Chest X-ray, AP view. Patient: 39 years old, sex M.
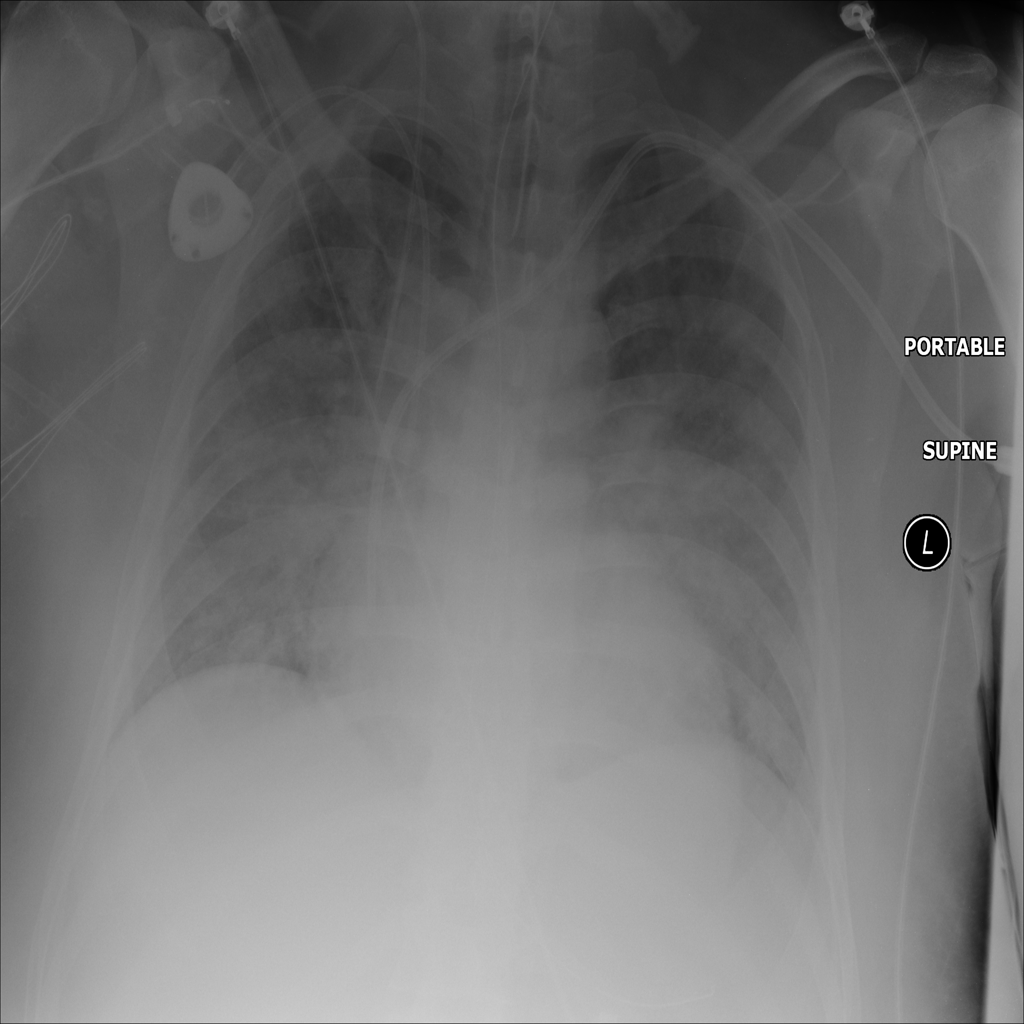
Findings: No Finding